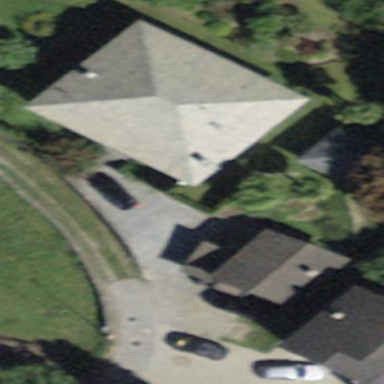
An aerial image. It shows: Detached building.